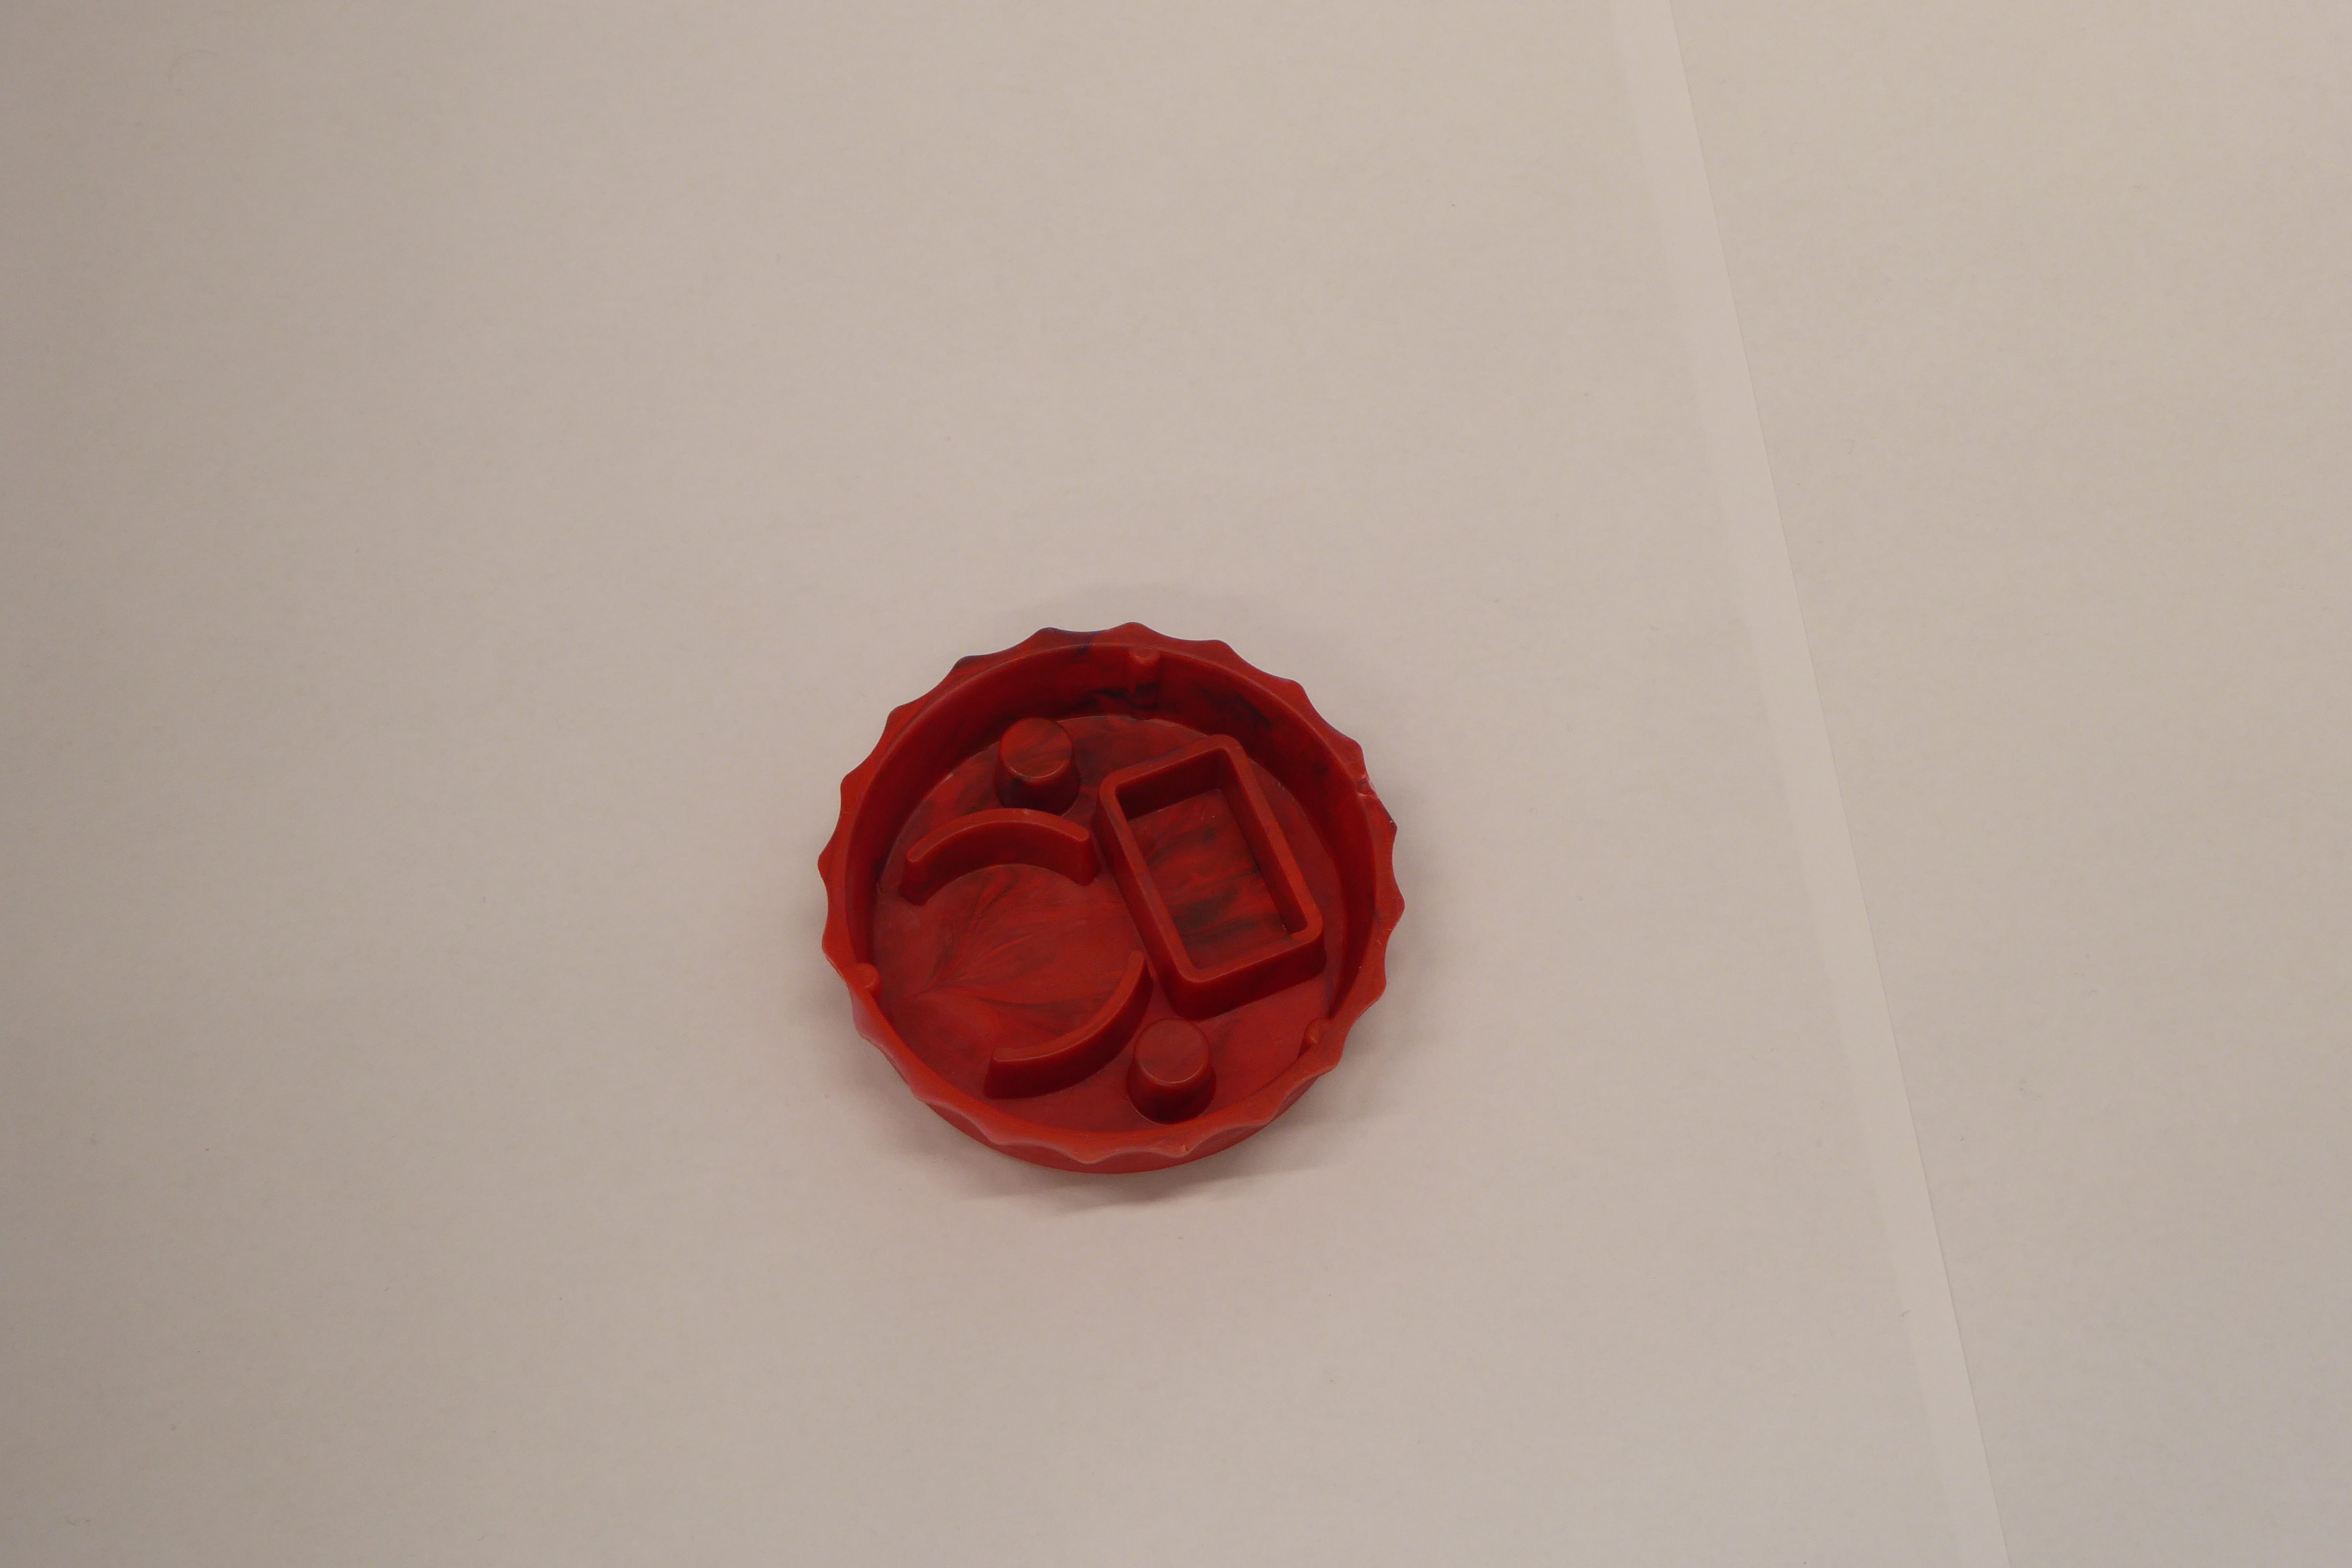
Label: Bottle Opener - Cover